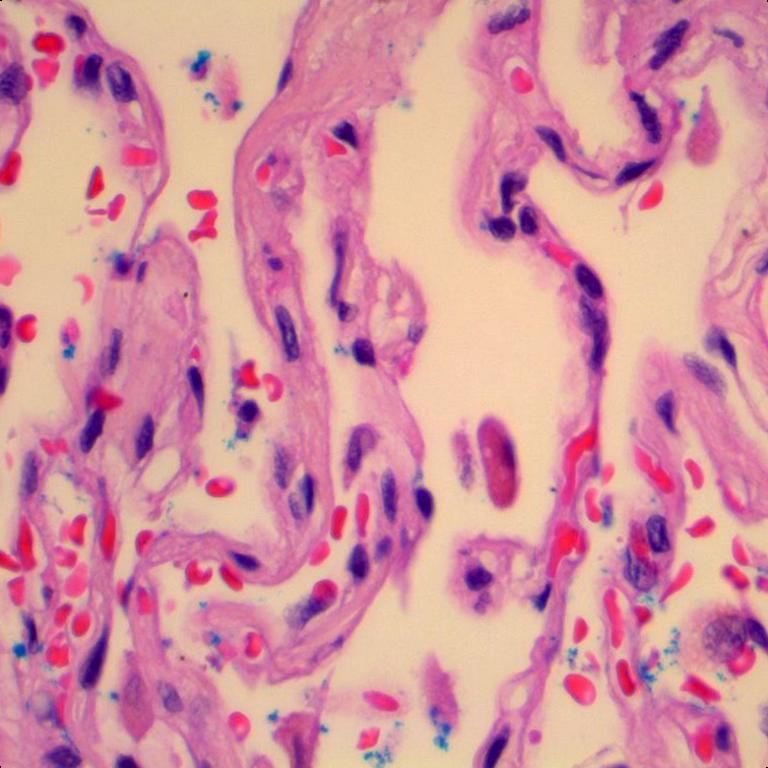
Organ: lung
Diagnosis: benign